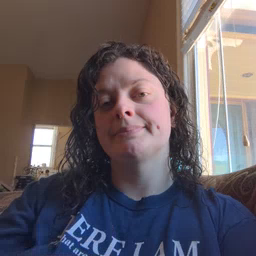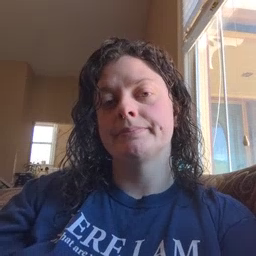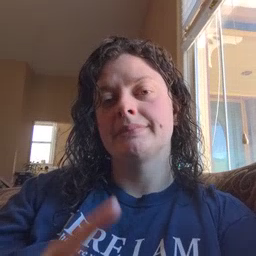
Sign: sticky